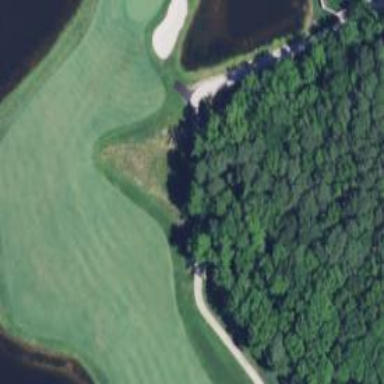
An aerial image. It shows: Golf path with asphalt surface.